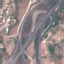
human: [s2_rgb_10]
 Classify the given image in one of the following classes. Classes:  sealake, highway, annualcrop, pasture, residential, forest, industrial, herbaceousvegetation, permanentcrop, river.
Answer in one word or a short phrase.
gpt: Highway